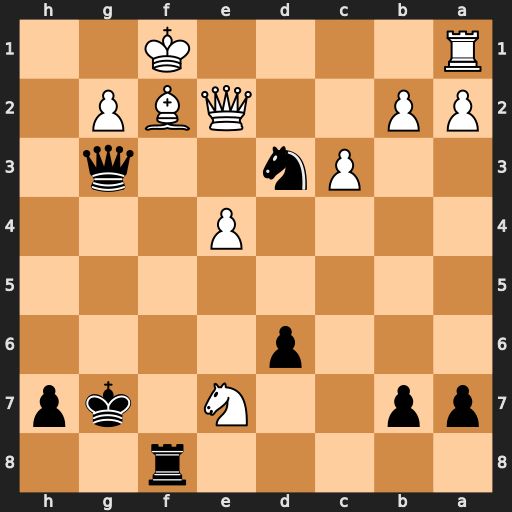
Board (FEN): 5r2/pp2N1kp/3p4/8/4P3/2Pn2q1/PP2QBP1/R4K2
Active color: b
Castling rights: -
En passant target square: -
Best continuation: Rxf2+ Qxf2 Qxf2#